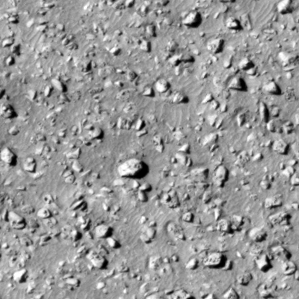
Label: non_frost